Question: I managed to set up MySQL database on OpenShift with phpMyAdmin and all.
I was told the host name and port my for my database are $OPENSHIFT_MYSQL_DB_HOST and $OPENSHIFT_MYSQL_DB_PORT respectively, which I put in my context.xml file like this:
'''
<context-param>
<param-name>driver</param-name>
<param-value>com.mysql.jdbc.Driver</param-value>
</context-param>
<context-param>
<param-name>url</param-name>
<param-value>jdbc:mysql://$OPENSHIFT_MYSQL_DB_HOST:$OPENSHIFT_MYSQL_DB_PORT/burgerjoint</param-value>
</context-param>
<context-param>
<param-name>user</param-name>
<param-value>admin******</param-value>
</context-param>
<context-param>
<param-name>password</param-name>
<param-value>*********</param-value>
</context-param>
'''
The code to set up the connection is:
'''
public void contextInitialized(ServletContextEvent event) {
// Connect
String driver = event.getServletContext().getInitParameter(PARAM_DRIVER);
String url = event.getServletContext().getInitParameter(PARAM_URL);
String username = event.getServletContext().getInitParameter(PARAM_USERNAME);
String password = event.getServletContext()
.getInitParameter(PARAM_PASSWORD);
try {
Class.forName(driver);
Connection connection = DriverManager.getConnection(url, username,
password);
event.getServletContext().setAttribute(ATTR_CONNECTION, connection);
} catch (ClassNotFoundException e) {
e.printStackTrace();
} catch (SQLException e) {
e.printStackTrace();
}
}
'''
but the problem is that the connection is null on the server and I don't understand why. Did I do something wrong? The code works when I try it on localhost. And as far as I can tell, I have all necessary libraries:

Thanks for the help :)
I've modified the Connection code as follows:
'''
{
if (connection != null) return connection;
try
{
Properties dbProperties = new Properties();
InputStream input = DatabaseUtil.class.getClassLoader().getResourceAsStream(DB_PROPERTIES_FILE);
dbProperties.load(input);
String url = "";
if (appIsDeployed)
{
String host = System.getenv("$OPENSHIFT_MYSQL_DB_HOST");
String port = System.getenv("$OPENSHIFT_MYSQL_DB_PORT");
String name = "burgerjoint";
url = "jdbc:mysql://" + host + ":" + port + "/" + name;
} else
{
url = dbProperties.getProperty(PARAM_URL);
}
String driver = dbProperties.getProperty(PARAM_DRIVER);
String username = dbProperties.getProperty(PARAM_USERNAME);
String password = dbProperties.getProperty(PARAM_PASSWORD);
Class.forName(driver);
connection = DriverManager.getConnection(url, username, password);
'''
but it still gives null connection. The values of 'System.getenv("$OPENSHIFT_MYSQL_DB_HOST")' and 'System.getenv("$OPENSHIFT_MYSQL_DB_PORT")' are null.
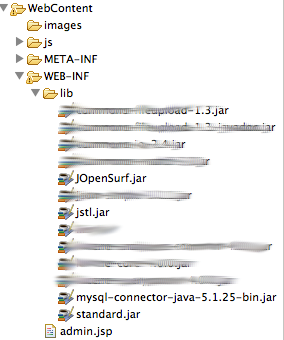
Answer: This is incorrect:
'''
jdbc:mysql://$OPENSHIFT_MYSQL_DB_HOST:$OPENSHIFT_MYSQL_DB_PORT/burgerjoint
'''
That dollar sign suggests that you think a proper host and database name will be substituted, but that's not the case.
Code the host and database name to see that it works, then learn about .properties files to externalize it.